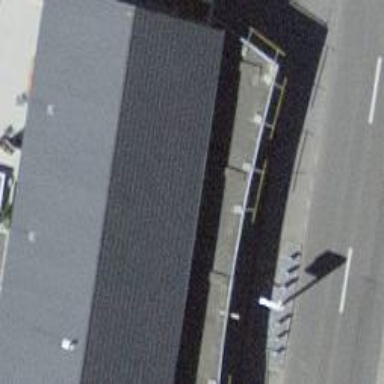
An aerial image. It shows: Fuel station.